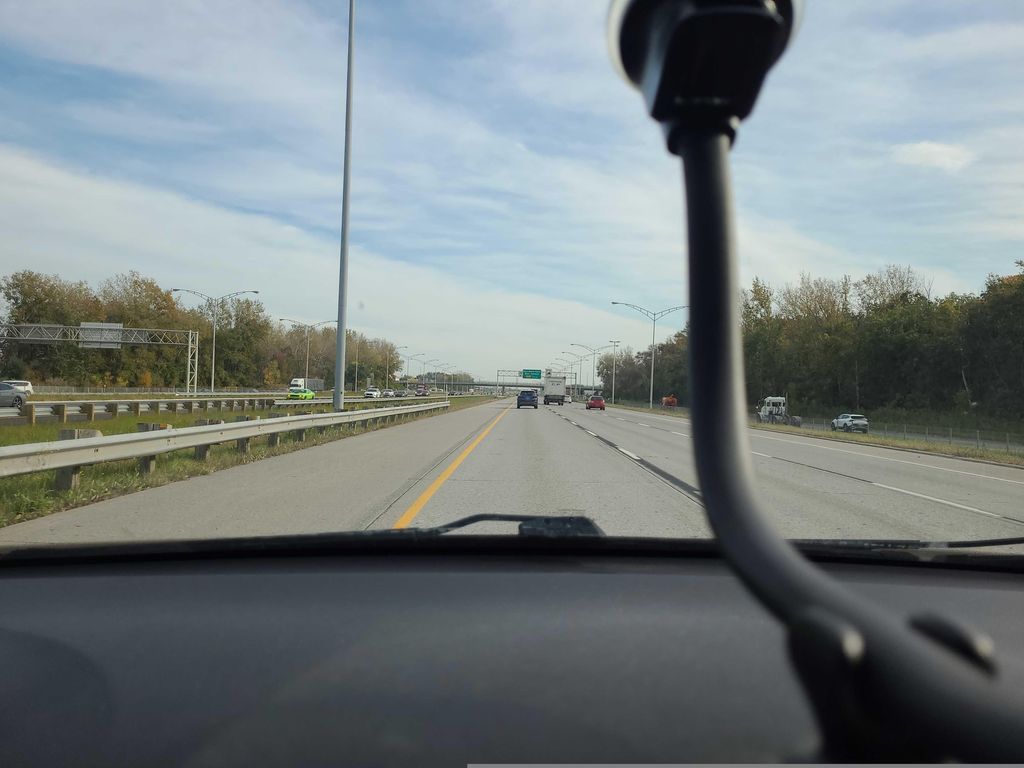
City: montreal